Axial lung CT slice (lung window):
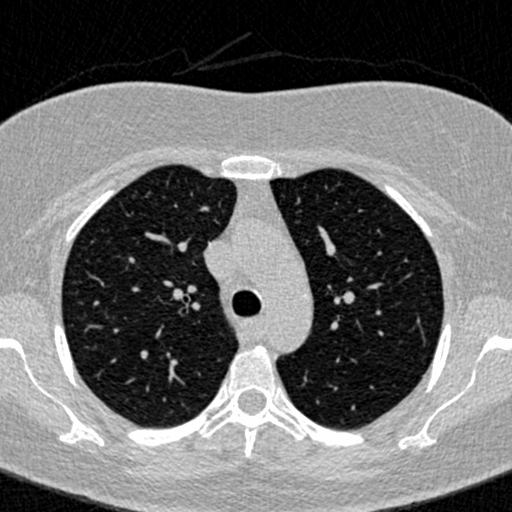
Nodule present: no